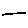
Label: line